Field crop: tomato
Growth stage: 1
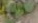
Species: solanum